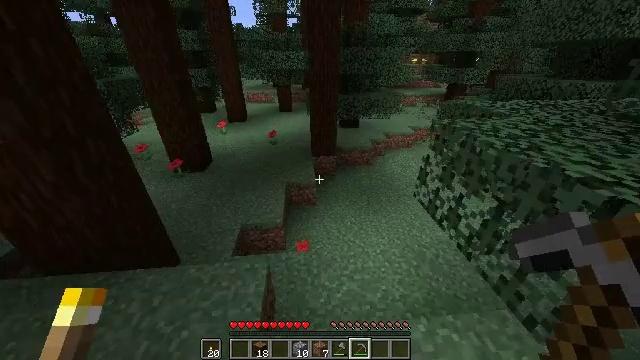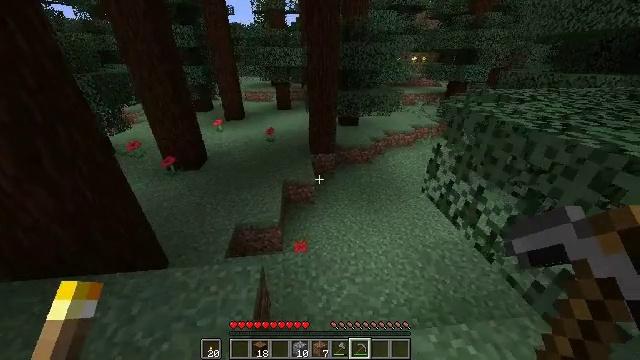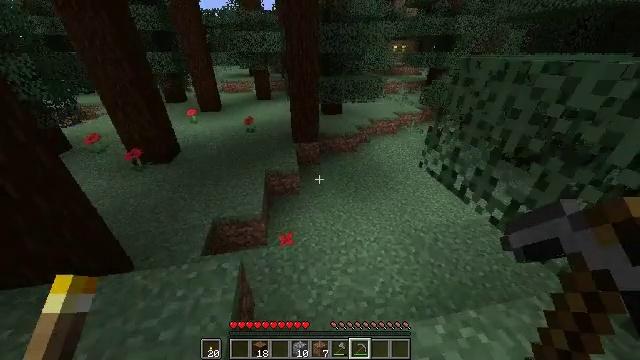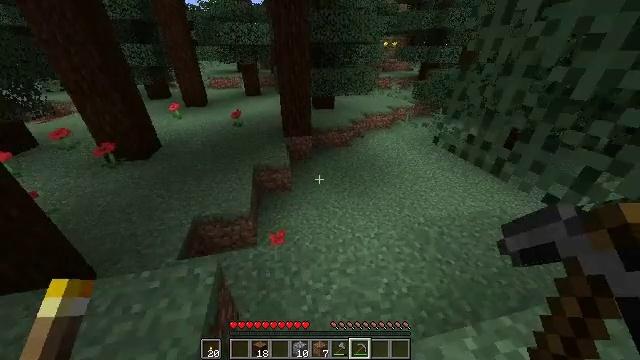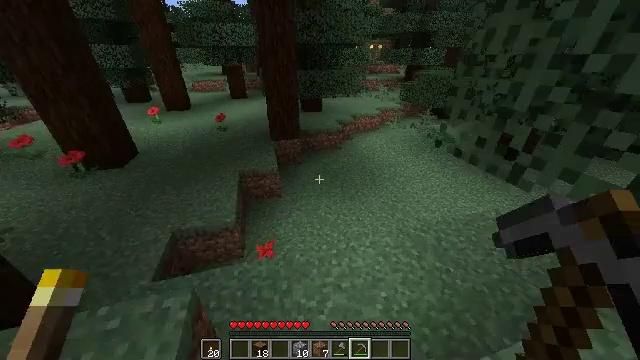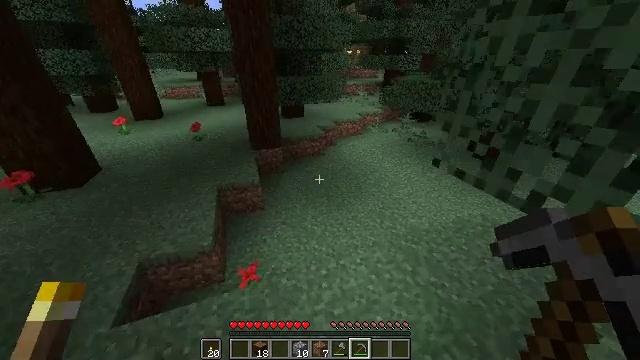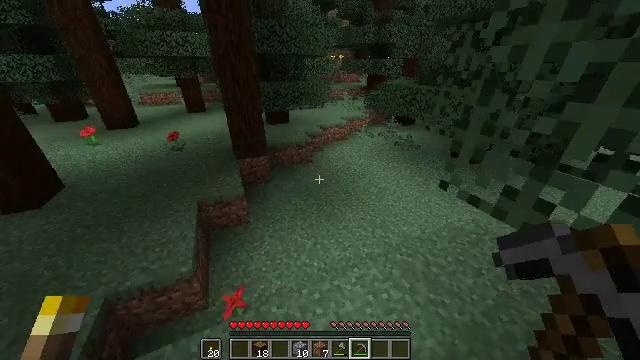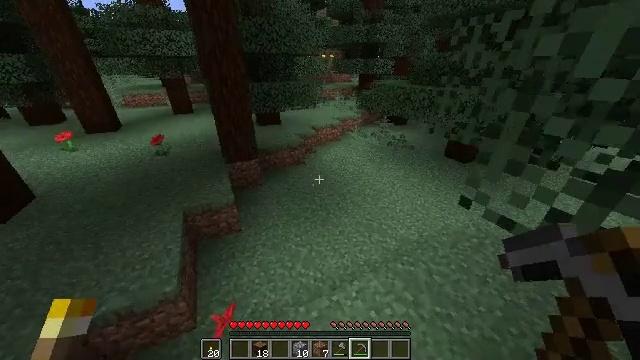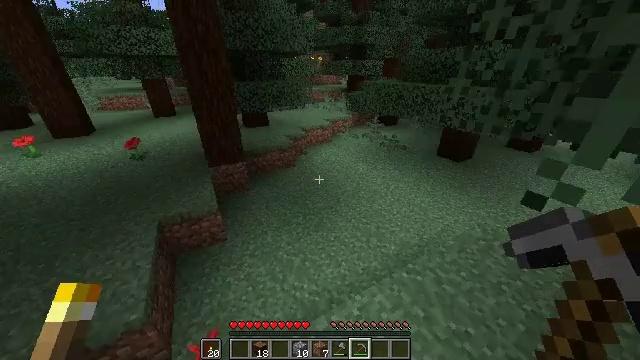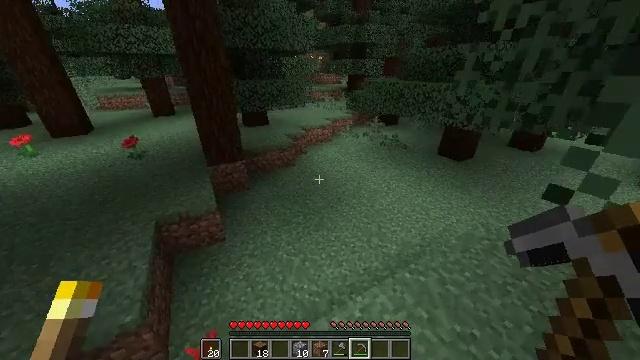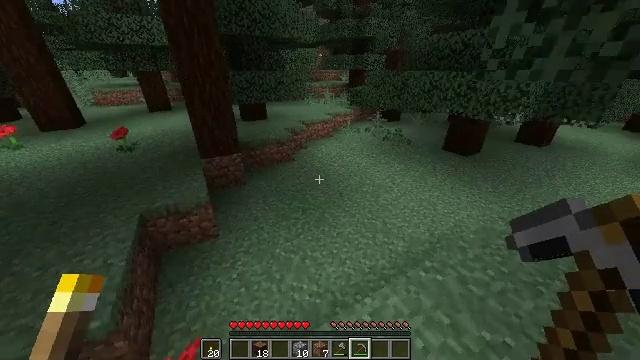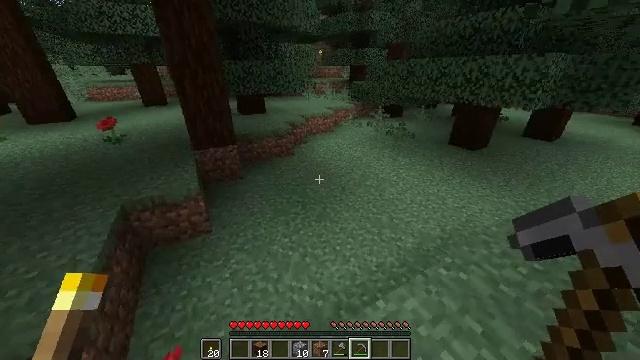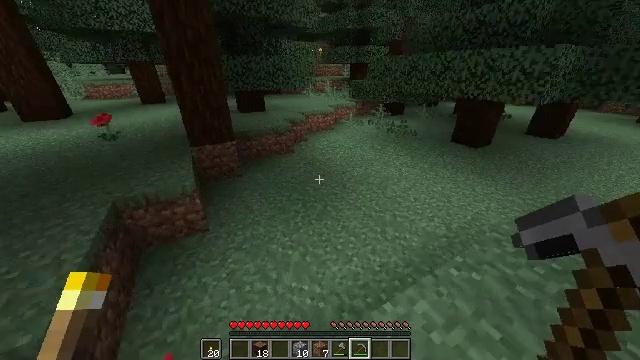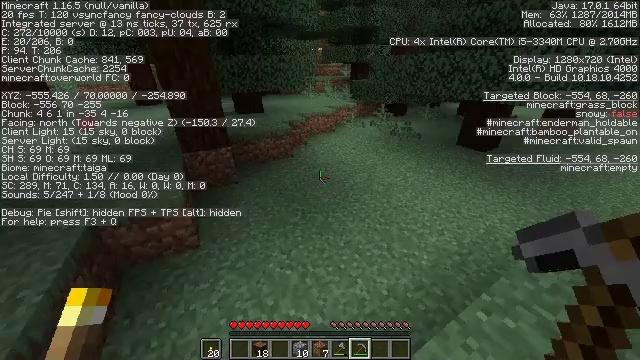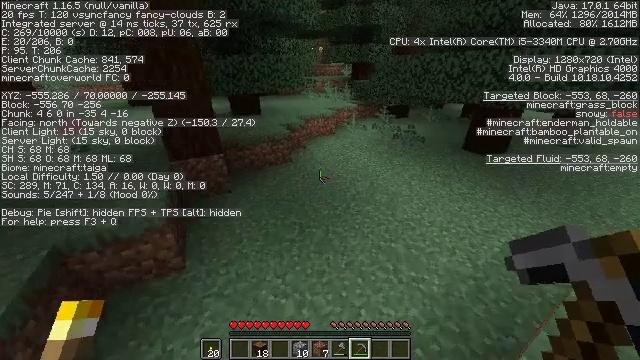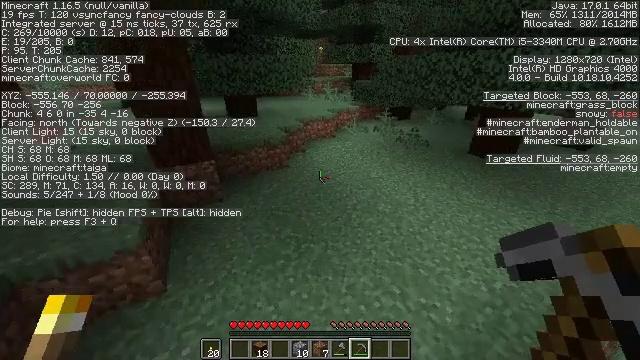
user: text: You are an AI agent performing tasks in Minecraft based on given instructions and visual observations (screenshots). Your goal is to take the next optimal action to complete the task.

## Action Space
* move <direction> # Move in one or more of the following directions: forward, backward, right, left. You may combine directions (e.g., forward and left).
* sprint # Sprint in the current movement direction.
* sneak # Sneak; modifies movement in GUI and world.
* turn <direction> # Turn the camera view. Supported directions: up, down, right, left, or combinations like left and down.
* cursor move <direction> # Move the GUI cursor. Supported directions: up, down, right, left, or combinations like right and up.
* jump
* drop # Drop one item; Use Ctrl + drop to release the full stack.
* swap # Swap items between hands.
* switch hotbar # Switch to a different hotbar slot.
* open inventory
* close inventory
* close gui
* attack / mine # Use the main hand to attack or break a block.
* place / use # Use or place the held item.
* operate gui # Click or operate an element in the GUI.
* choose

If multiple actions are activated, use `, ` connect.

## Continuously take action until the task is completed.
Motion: motion action
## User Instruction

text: Dig up the grass block for dirt.
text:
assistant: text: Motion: move forward
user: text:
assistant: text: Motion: move forward, turn right and down
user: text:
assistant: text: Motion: move forward, turn right
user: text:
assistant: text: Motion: move forward, turn right
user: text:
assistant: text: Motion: move forward, turn right and up
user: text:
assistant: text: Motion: move forward, turn right and up
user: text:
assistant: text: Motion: move forward, turn right
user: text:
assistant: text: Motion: move forward, turn right
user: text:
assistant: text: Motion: move forward
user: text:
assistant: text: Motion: move forward
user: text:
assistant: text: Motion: move forward
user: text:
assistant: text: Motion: move forward
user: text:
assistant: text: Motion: move forward
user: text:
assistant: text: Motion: move forward
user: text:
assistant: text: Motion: move forward
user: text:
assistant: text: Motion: move forward
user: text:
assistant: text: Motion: move forward, turn right and up
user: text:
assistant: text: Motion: move forward, turn right and up
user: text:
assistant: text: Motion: move forward, turn right
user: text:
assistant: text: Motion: move forward, turn right and up
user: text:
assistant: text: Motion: move forward, turn right
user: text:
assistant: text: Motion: move forward
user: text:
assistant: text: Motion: move forward
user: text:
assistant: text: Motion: move forward
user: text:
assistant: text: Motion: move forward
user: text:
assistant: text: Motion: move forward
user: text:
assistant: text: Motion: move forward
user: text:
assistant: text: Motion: move forward
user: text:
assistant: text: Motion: move forward
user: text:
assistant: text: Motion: move forward